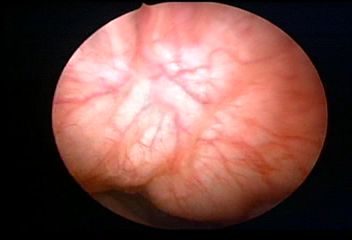
Modality: WLC
Class: Normal mucosa
Bladder cancer association: No